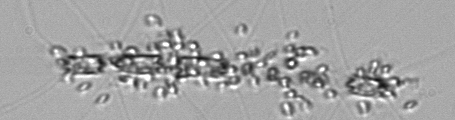
Label: Chaetoceros_didymus_TAG_external_flagellate